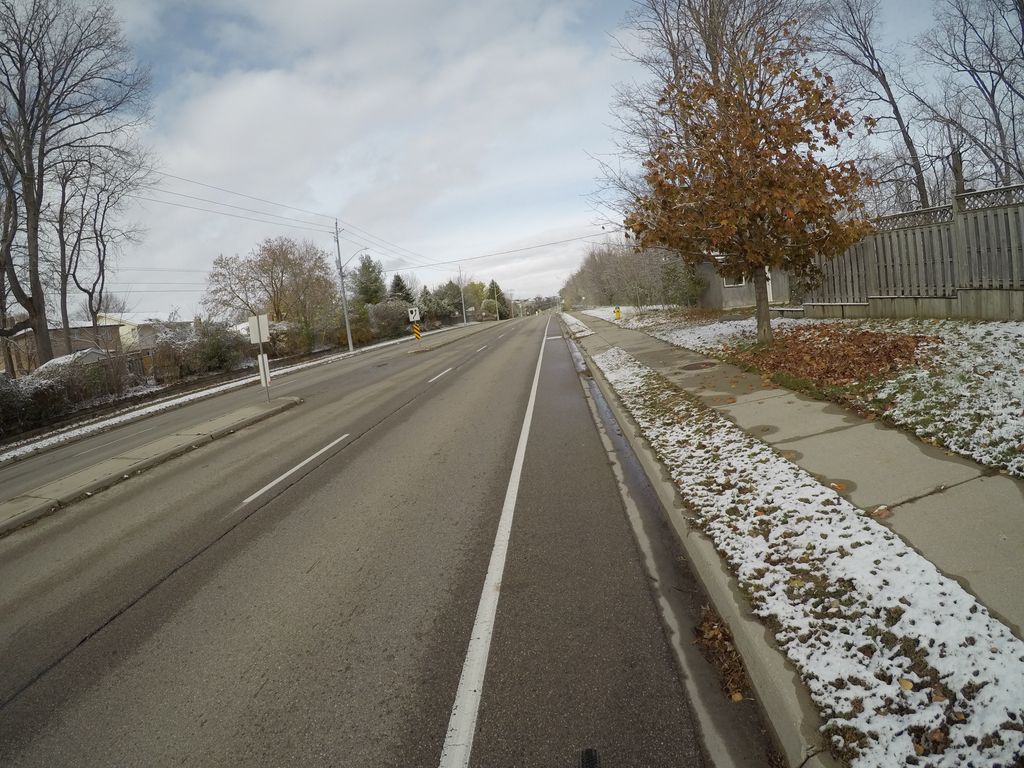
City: kitchener-waterloo